Interaction volume radius: 10 \u00c5
Interaction volume height: 10 \u00c5
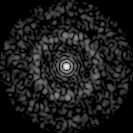
Disorder parameter: 0.8584